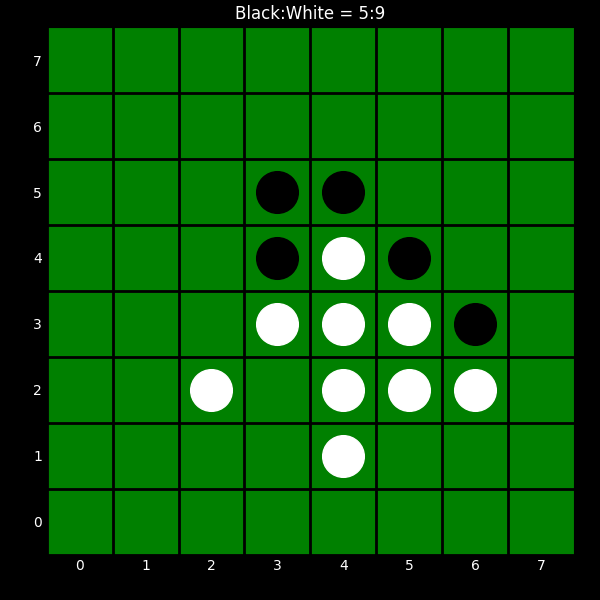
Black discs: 5
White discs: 9